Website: ulta-beauty
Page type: billing-address
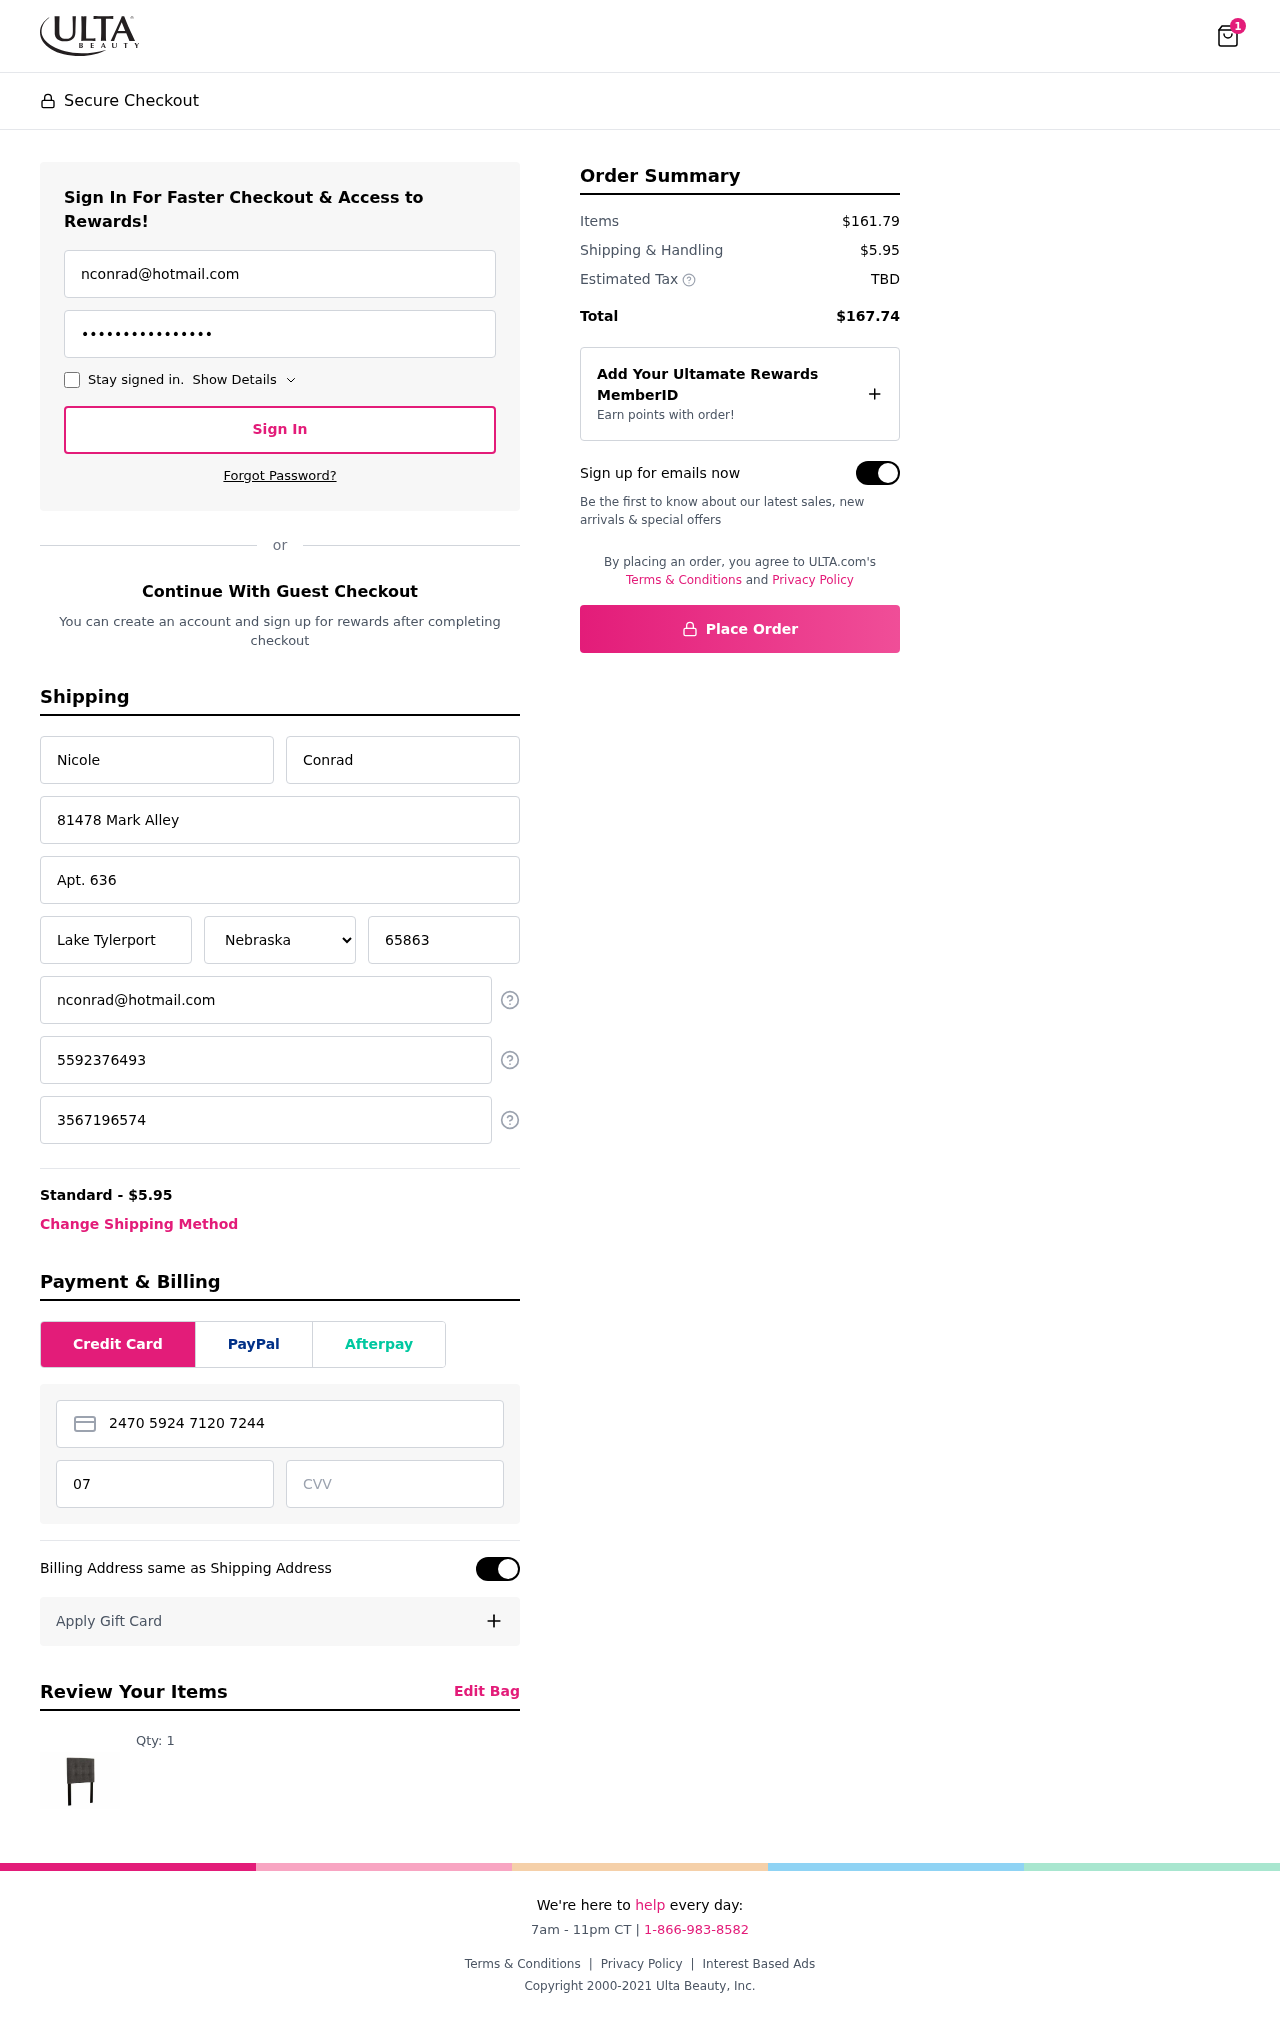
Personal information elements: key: PII_STATE
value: Nebraska
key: PII_EMAIL
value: nconrad@hotmail.com
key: PII_FIRSTNAME
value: Nicole
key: PII_LASTNAME
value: Conrad
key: PII_STREET
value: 81478 Mark Alley
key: PII_STREET2
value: Apt. 636
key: PII_CITY
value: Lake Tylerport
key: PII_POSTCODE
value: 65863
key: PII_PHONE
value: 5592376493
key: PII_ALT_PHONE
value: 3567196574
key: PII_CARD_NUMBER
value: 2470 5924 7120 7244
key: PII_CARD_EXPIRY
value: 07/29
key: PII_CARD_CVV
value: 208
Product elements: key: PRODUCT1_QUANTITY
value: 1
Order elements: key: ORDER_NUM_ITEMS
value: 1
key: ORDER_SHIPPING_COST
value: $5.95
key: ORDER_SUBTOTAL
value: $161.79
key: ORDER_TOTAL
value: $167.74